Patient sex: F
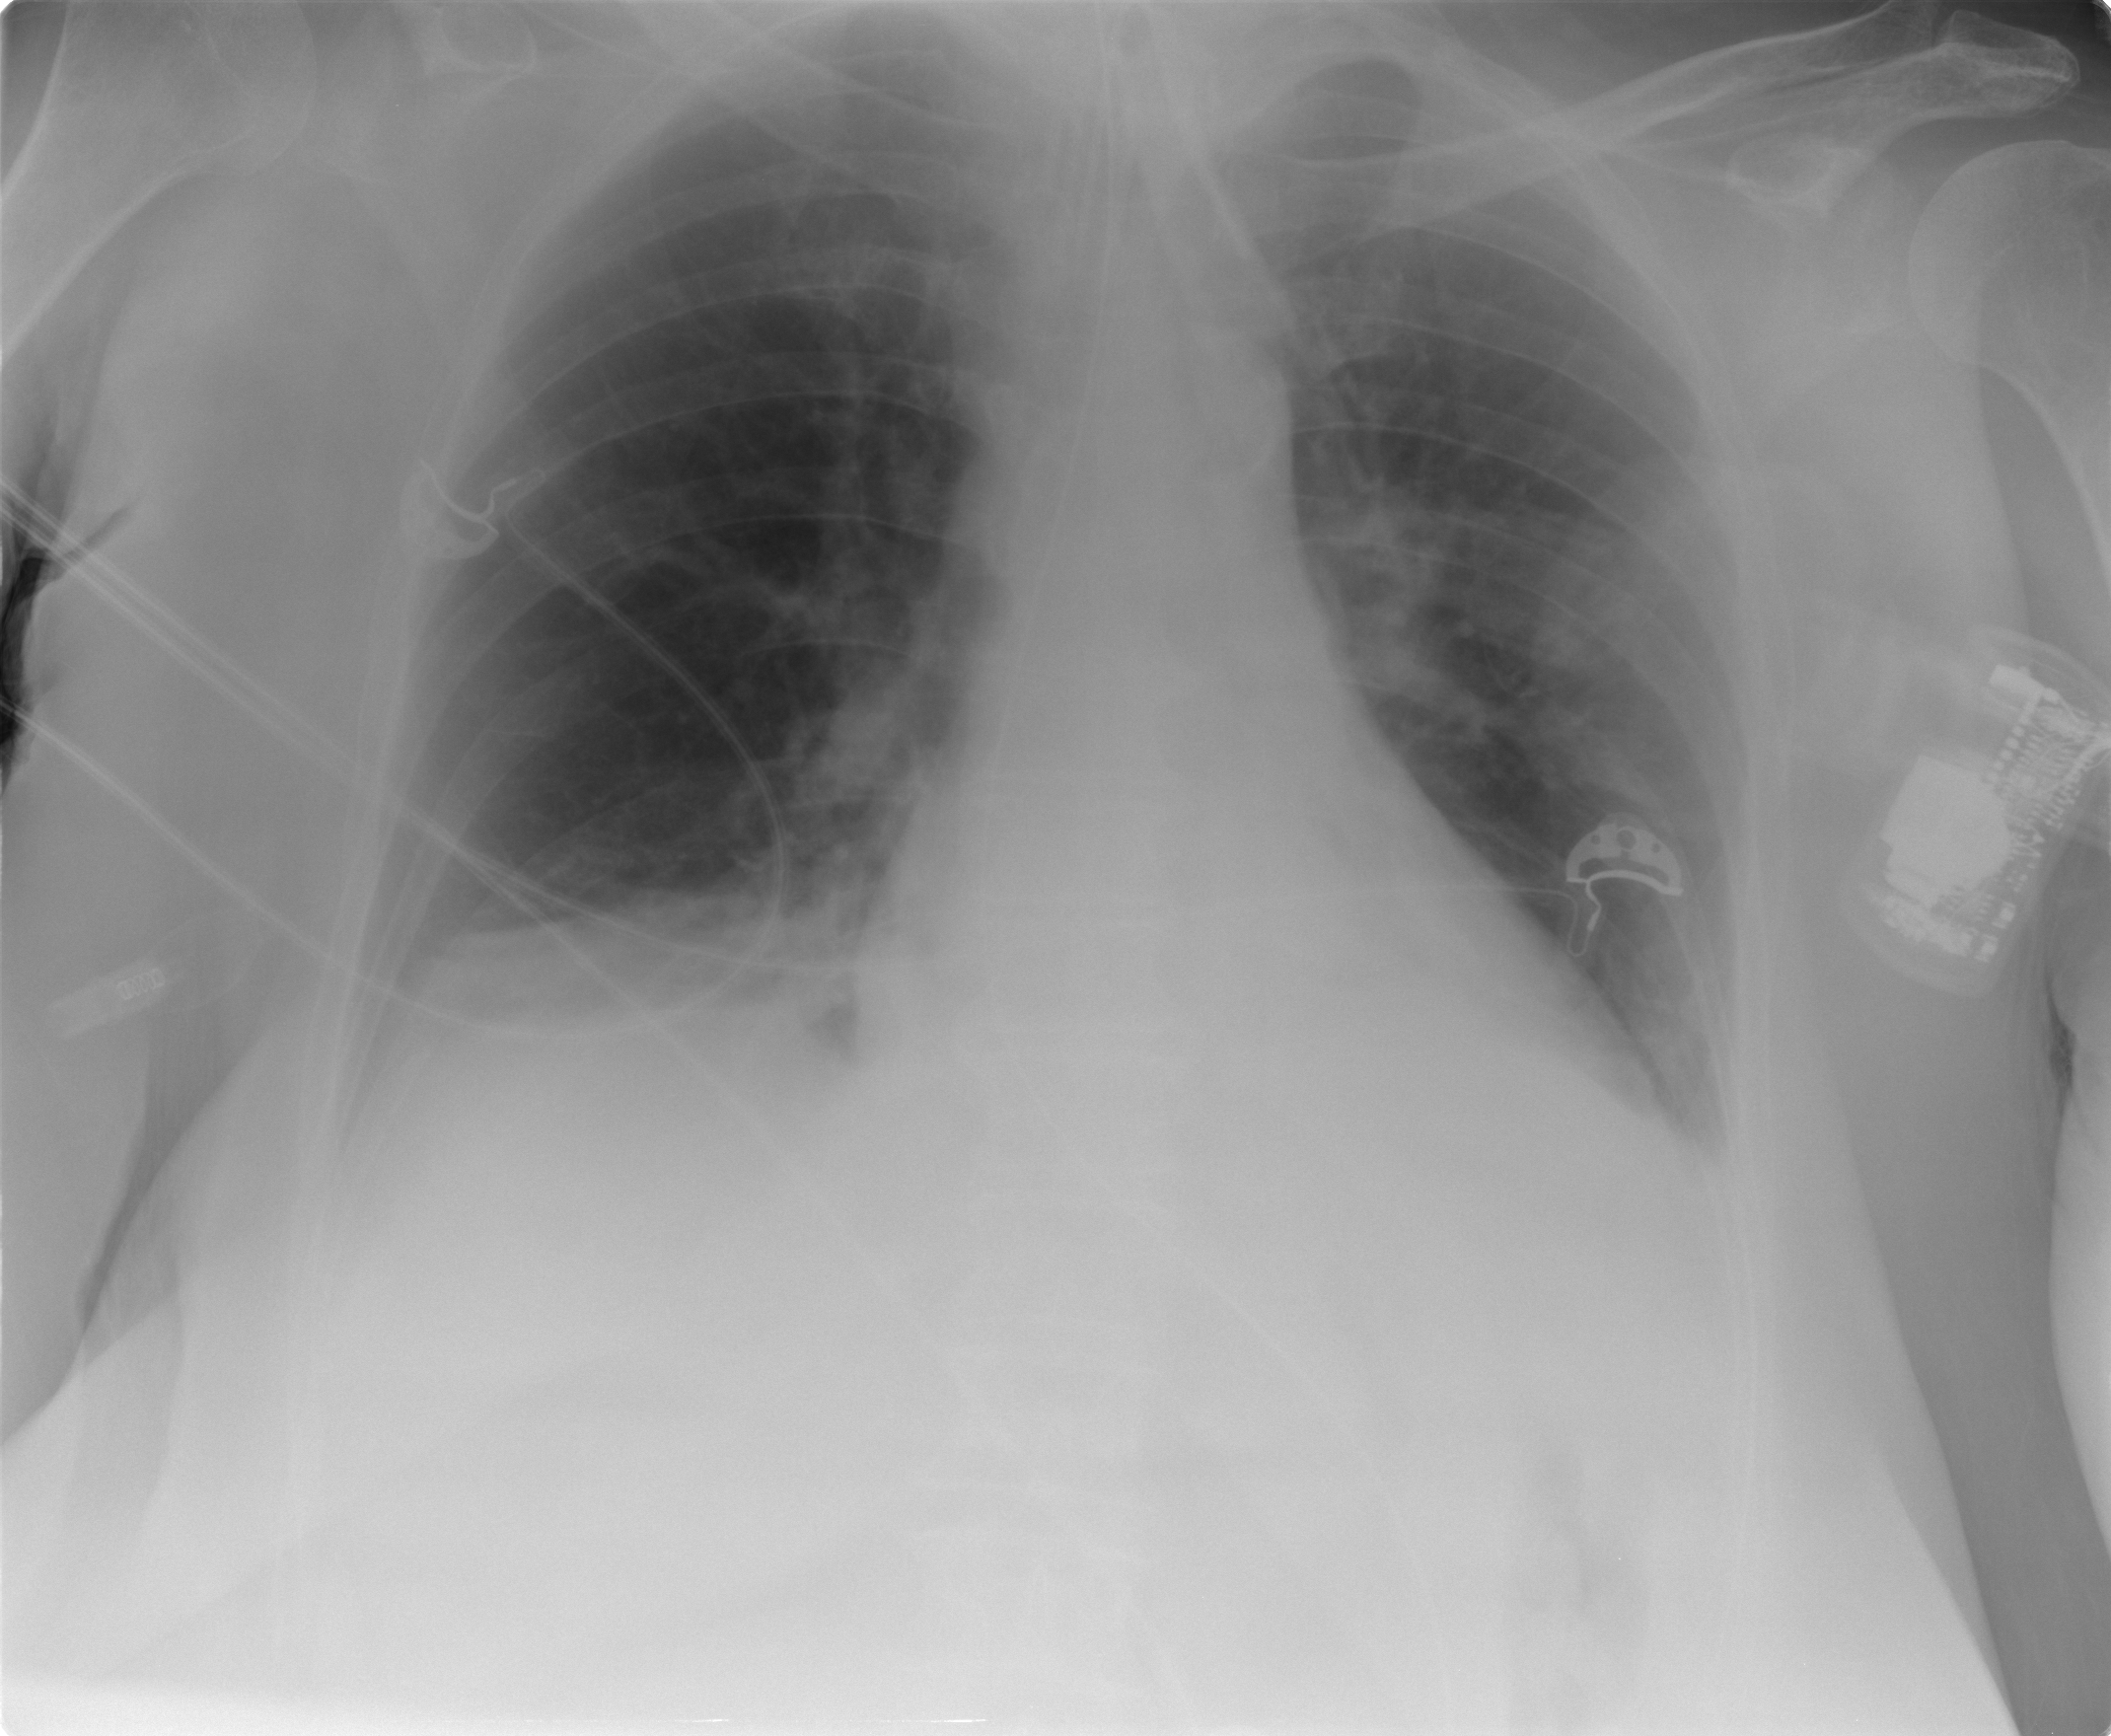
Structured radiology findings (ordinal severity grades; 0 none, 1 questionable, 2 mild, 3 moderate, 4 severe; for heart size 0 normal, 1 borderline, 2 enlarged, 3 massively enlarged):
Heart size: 2
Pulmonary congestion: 2
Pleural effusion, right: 0
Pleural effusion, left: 3
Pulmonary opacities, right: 3
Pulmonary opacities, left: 0
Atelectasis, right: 3
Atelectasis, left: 2